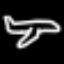
Label: airplane